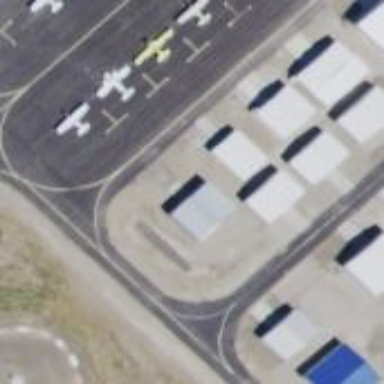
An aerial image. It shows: View of taxiway at the airport.